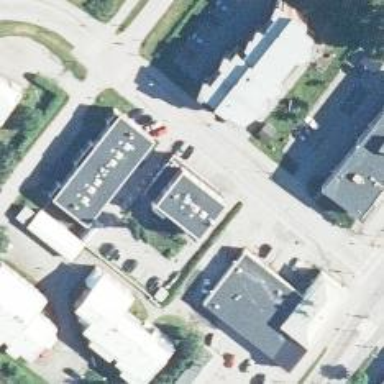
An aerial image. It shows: Veterinary facility.